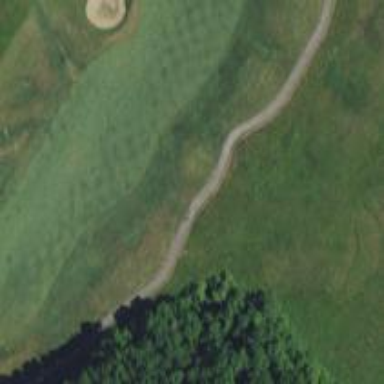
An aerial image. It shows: Service road designated as golf cart path.